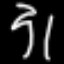
Label: palm tree